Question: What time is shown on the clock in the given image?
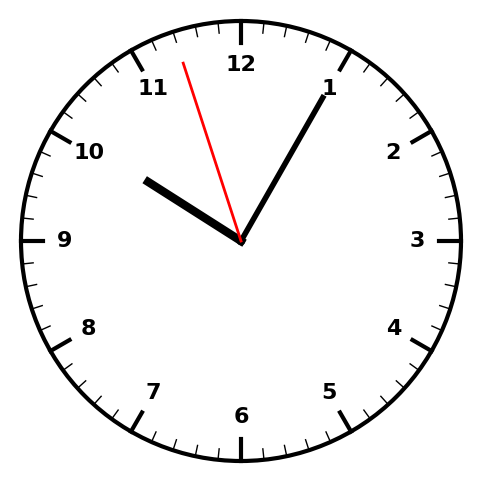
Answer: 10:04:57